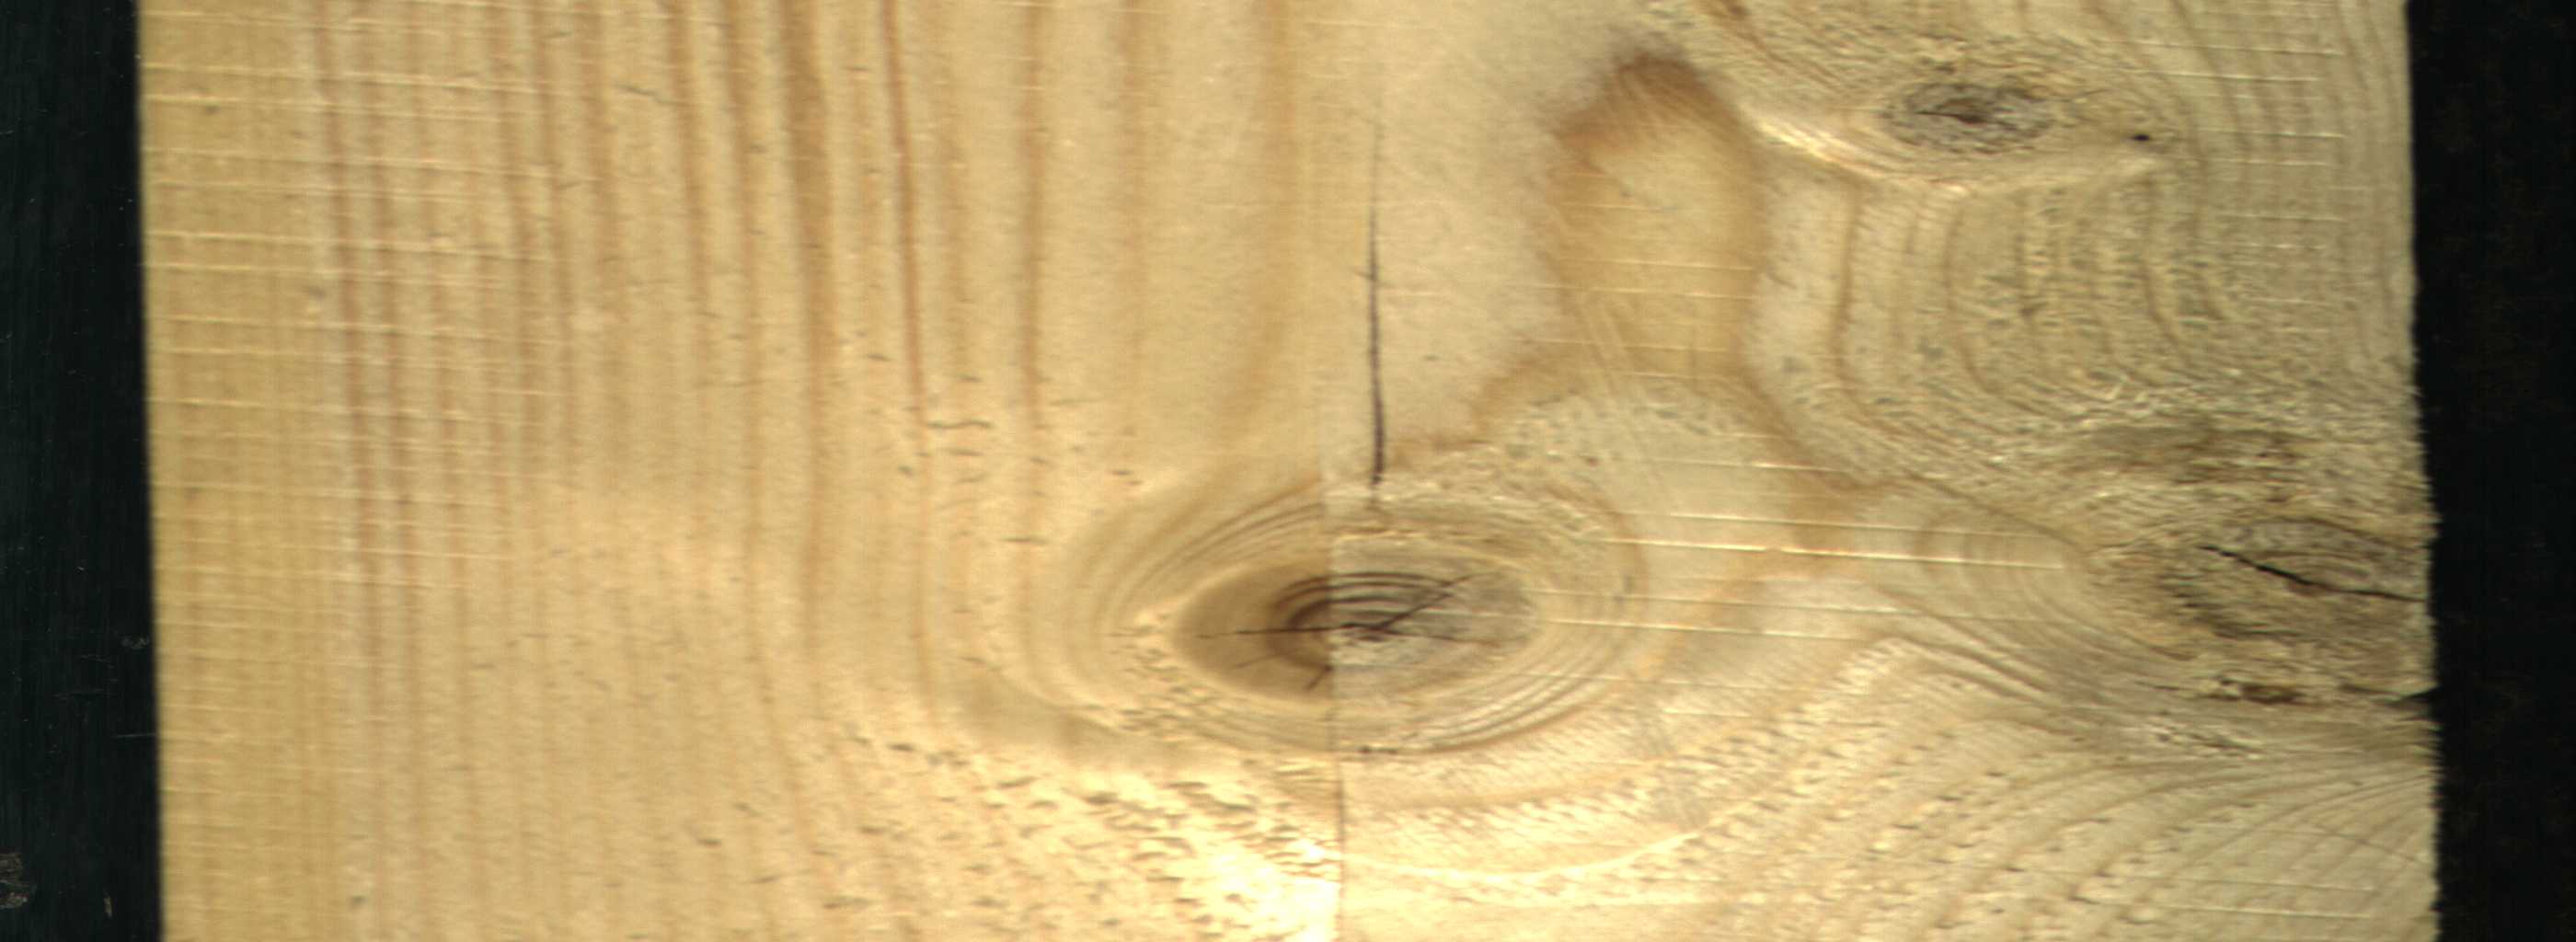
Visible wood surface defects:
Crack
knot_with_crack
knot_with_crack
Live_Knot